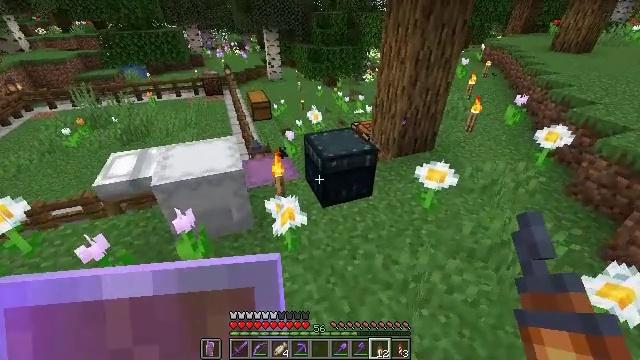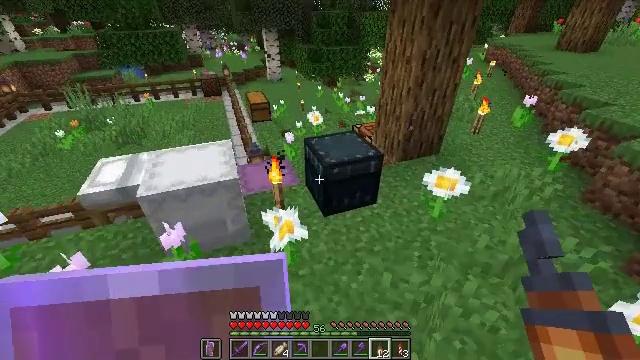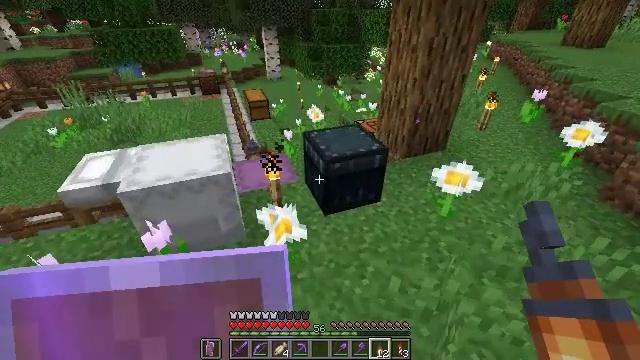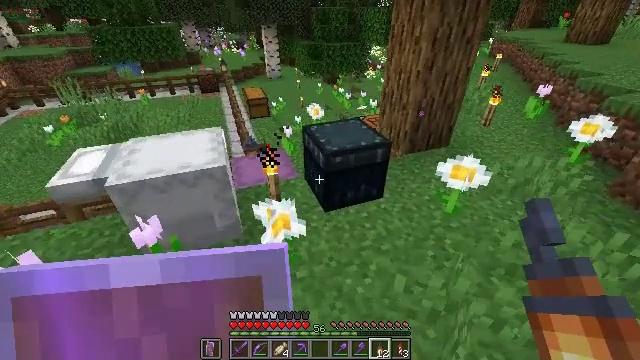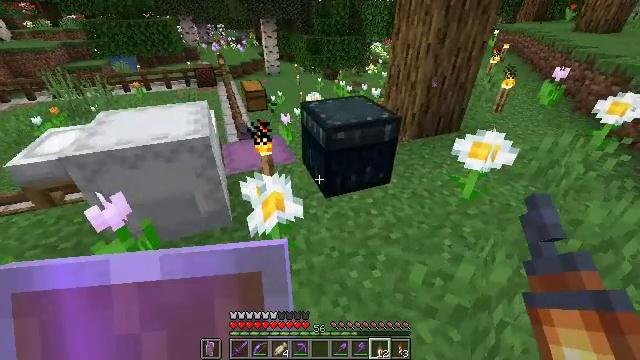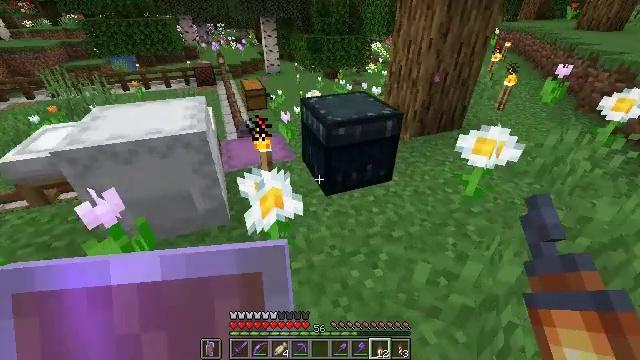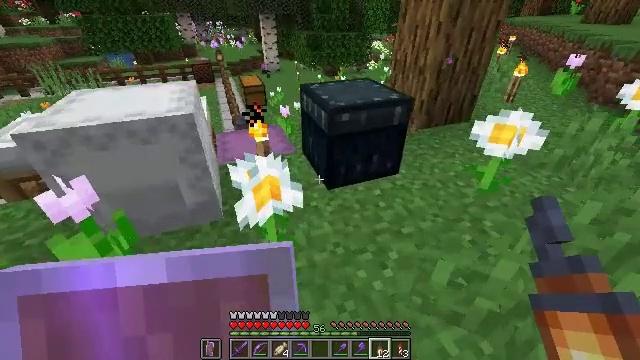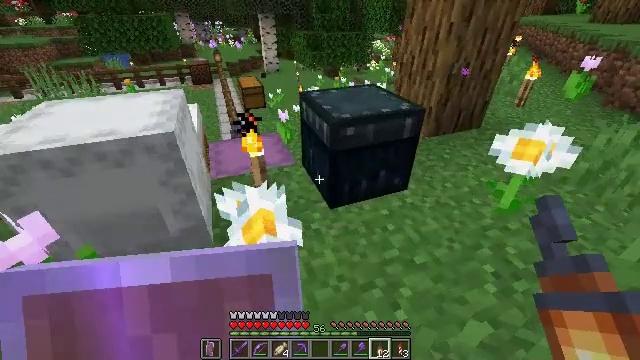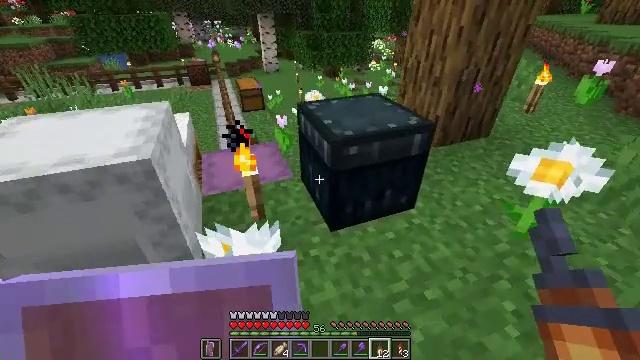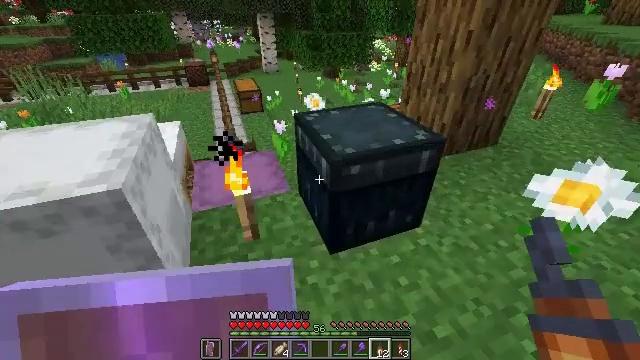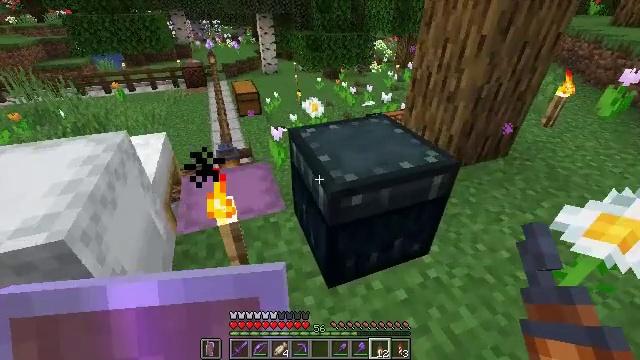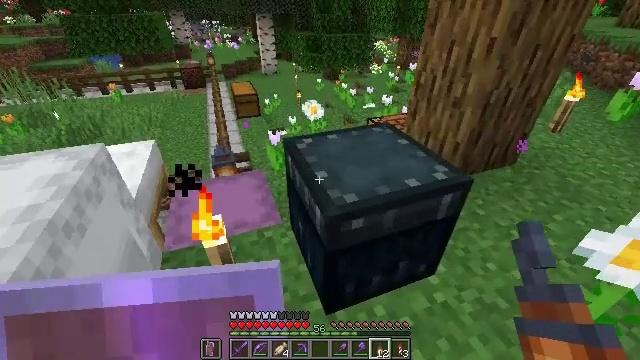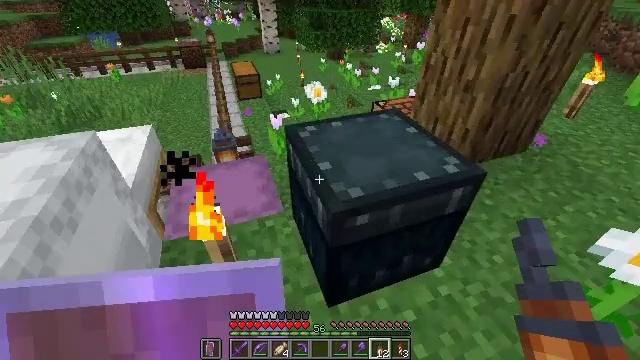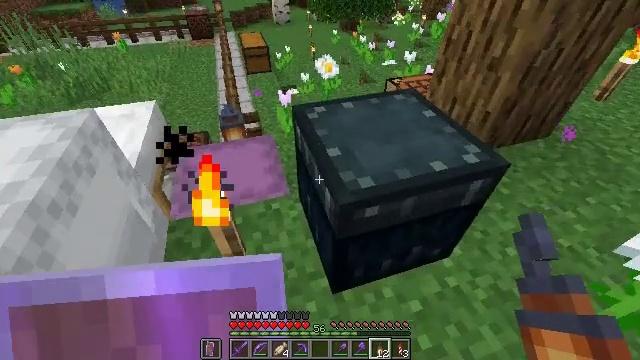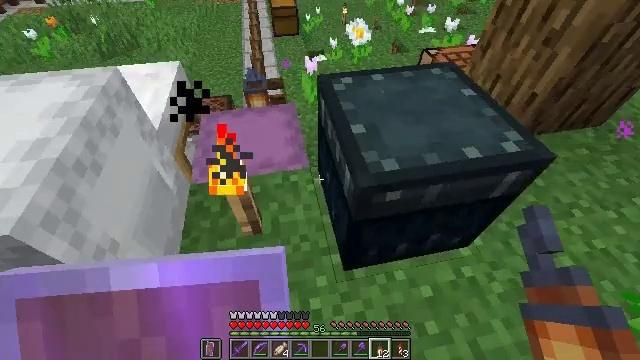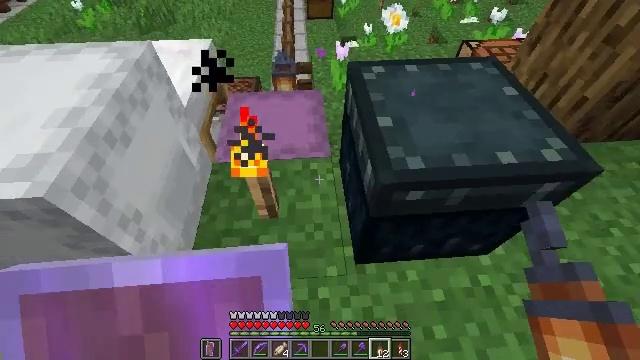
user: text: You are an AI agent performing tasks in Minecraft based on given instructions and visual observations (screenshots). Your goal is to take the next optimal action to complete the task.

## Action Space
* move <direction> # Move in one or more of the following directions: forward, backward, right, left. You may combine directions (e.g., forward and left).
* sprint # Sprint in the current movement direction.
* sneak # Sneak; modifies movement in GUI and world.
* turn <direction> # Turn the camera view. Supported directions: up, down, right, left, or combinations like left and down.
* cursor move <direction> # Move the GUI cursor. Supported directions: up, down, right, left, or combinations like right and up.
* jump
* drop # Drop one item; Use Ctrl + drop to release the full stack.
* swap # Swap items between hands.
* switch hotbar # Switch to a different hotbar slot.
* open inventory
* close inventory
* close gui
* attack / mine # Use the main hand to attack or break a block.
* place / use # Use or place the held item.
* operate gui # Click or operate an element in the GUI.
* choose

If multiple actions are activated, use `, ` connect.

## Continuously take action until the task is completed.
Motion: motion action
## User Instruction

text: Break the tree to get oak logs.
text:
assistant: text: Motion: move forward
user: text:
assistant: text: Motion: move forward
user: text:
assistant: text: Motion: move forward
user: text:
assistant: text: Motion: move forward
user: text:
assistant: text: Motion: move forward
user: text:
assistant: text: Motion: move forward
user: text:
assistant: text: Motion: move forward
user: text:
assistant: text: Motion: move forward
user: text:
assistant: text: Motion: move forward
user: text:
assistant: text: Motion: move forward
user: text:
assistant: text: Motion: move forward
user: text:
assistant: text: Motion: turn down
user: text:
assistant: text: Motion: turn left and down
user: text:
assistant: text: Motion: turn left and down
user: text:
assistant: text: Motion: turn left and down
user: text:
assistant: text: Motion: turn left
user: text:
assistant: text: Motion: turn left
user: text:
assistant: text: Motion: no_op
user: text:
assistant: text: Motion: no_op
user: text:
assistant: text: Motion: move forward
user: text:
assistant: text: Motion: move forward
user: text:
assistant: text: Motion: move forward
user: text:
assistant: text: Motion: move forward, turn right and down
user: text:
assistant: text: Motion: move forward
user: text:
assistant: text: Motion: move forward
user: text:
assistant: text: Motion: turn left and down
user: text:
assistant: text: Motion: turn left and down
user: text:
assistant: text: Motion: turn down, use / place
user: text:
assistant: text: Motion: use / place
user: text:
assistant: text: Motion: use / place